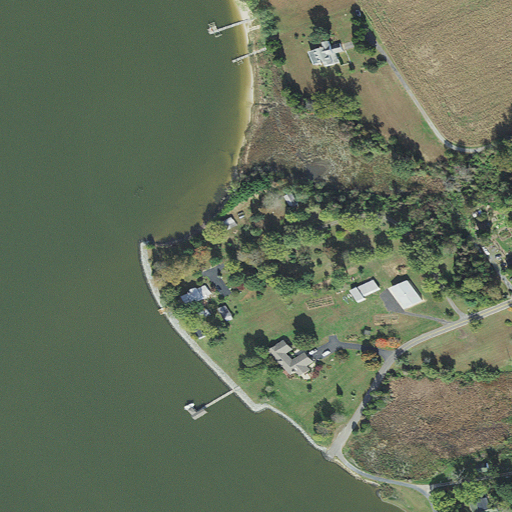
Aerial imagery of cape in Maryland named Sandy Point containing open water, herbaceous wetlands, open development, woody wetlands, cultivated crops, deciduous forest, medium intensity development, and low intensity development